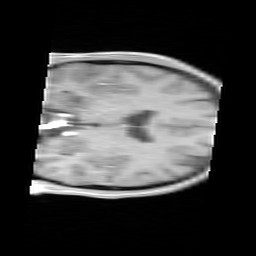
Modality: FLASH
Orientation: coronal
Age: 21
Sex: male
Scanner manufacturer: siemens
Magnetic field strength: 3 T
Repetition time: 0.245 s
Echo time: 0.0026 s